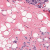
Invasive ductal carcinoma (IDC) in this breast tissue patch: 1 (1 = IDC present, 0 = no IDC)